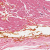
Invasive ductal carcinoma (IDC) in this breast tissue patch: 0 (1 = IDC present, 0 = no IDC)